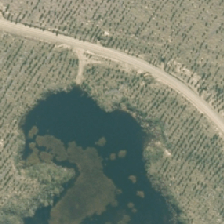
Land cover: lake_pond